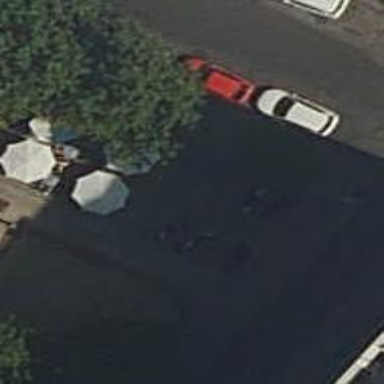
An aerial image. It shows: Motorcycle parking facility.